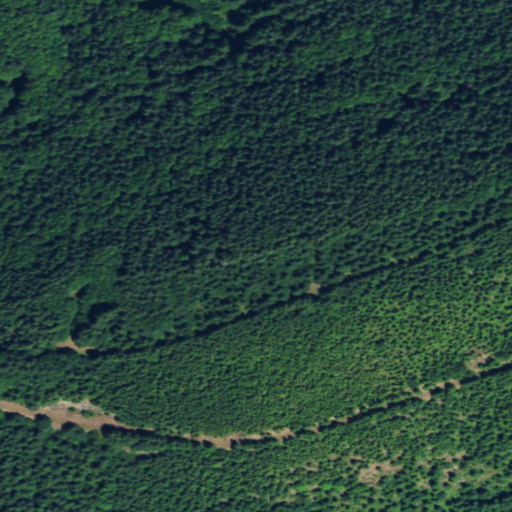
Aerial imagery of mountain in Washington named Shelley Mountain containing evergreen forest, open development, and mixed forest